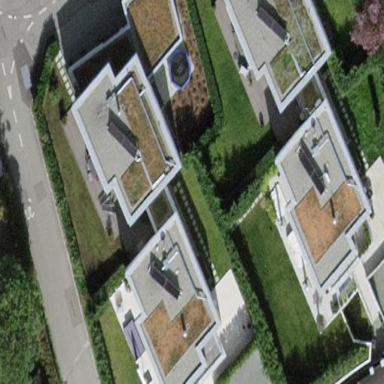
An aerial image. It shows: Garden enclosed by fence.